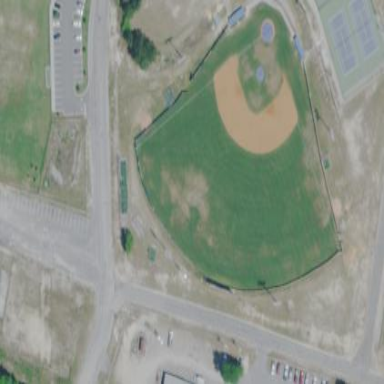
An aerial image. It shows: Baseball pitch for leisure land.